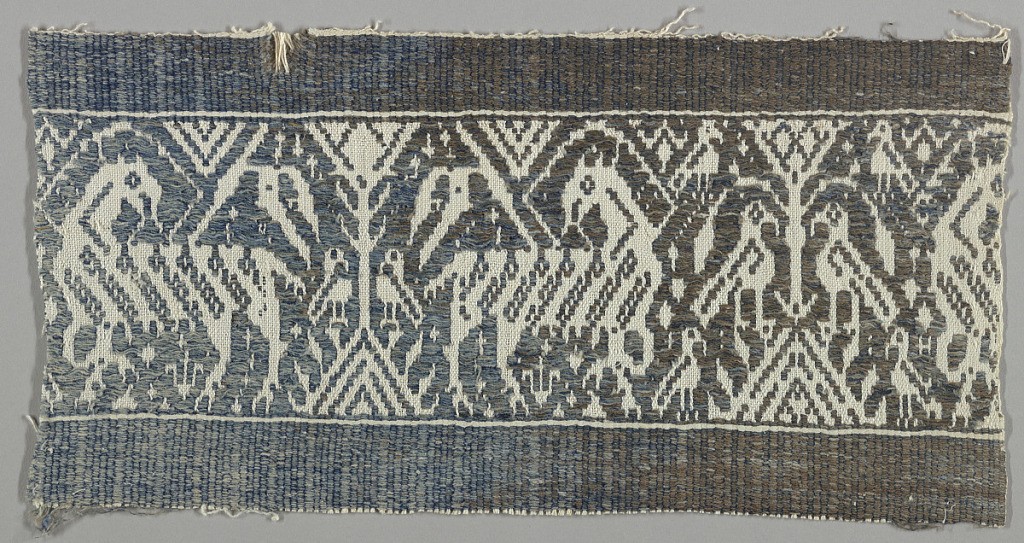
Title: Fragment
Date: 17th century
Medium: linen and cotton Technique: plain weave with supplementary weft
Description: Supplementary blue weft floating alternately face to face forming design of confronted birds and horses looking backward.